Question: I have problem with Android Studio 2.3.3. Project can not be created,I try almost everything,reinstall application etc. This problem appeared since my Windows is updated, I do not know why.
This is image of problem and message from Android studio:

There is also another problem because I have SDK version 26.0.2 and Android Studio is telling me that I missed some SDK tools.
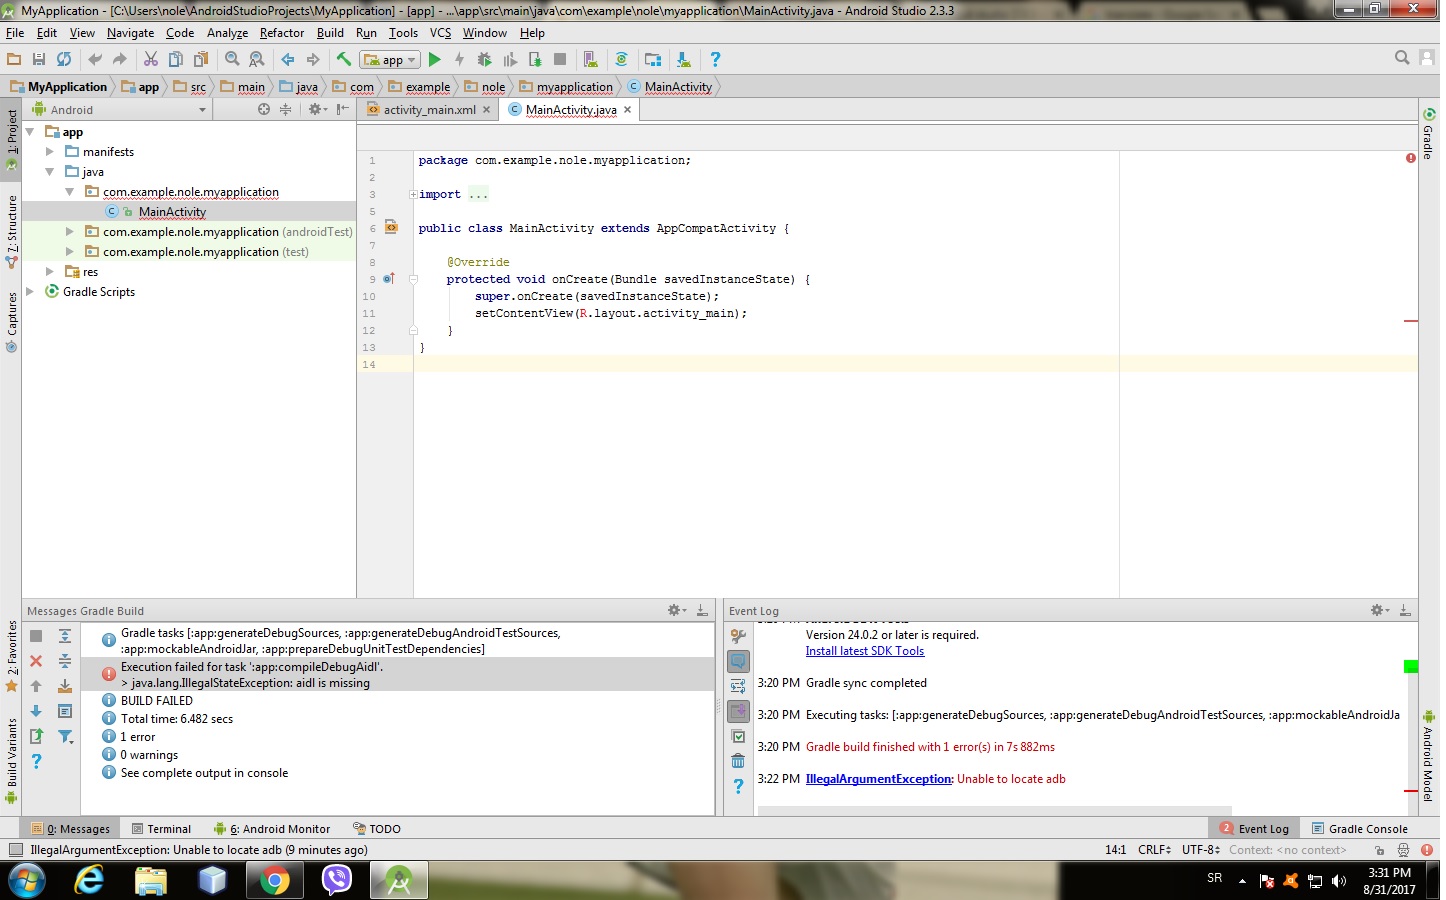
Answer: If your SDK isn't part of your PATH environmental directory then make sure your project structure is pointing to a valid SDK location:
<URL>